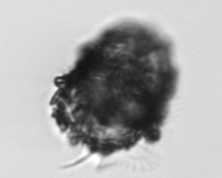
Label: Tintinnopsis